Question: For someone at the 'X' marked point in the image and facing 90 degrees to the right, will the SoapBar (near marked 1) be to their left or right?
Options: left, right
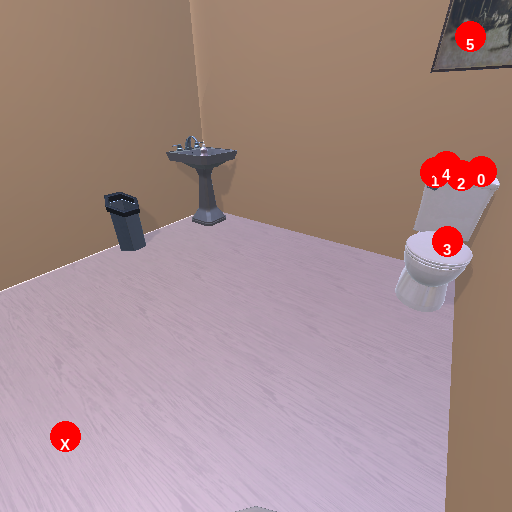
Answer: left